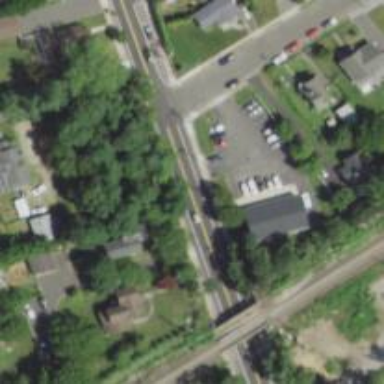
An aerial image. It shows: Unmarked road crossing.